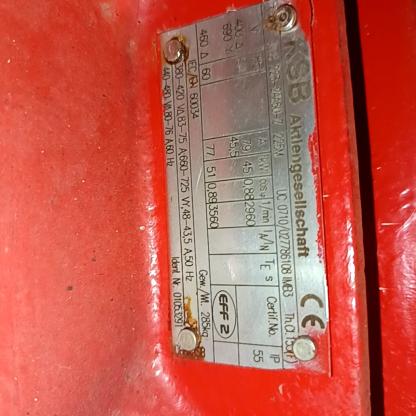
Klasa: tabliczka-znamionowa